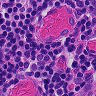
Metastatic tissue present: no